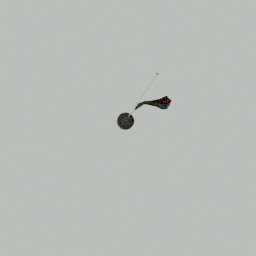
Label: decoration